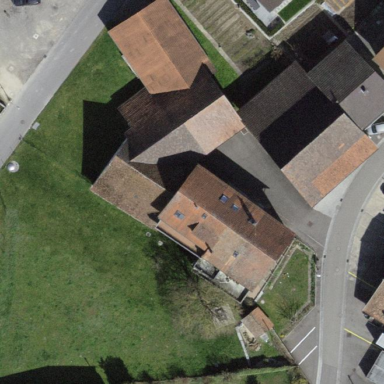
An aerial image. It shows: Building with tile roof.